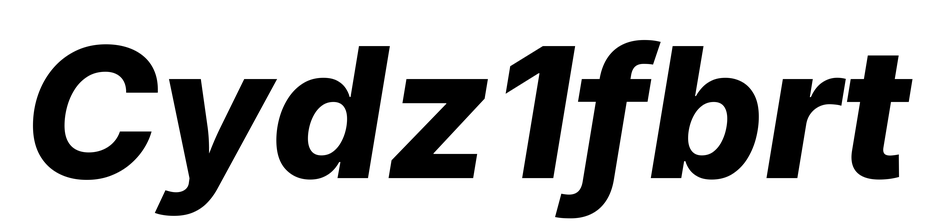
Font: Inter-Italic_ExtraBold_Italic